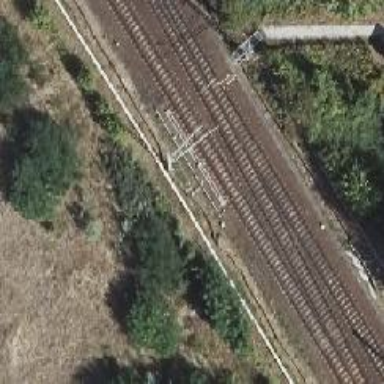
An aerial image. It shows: Railway switch with the turnout side on the left.